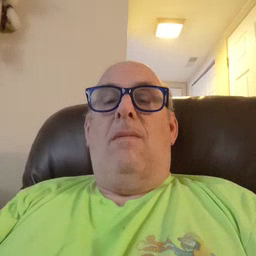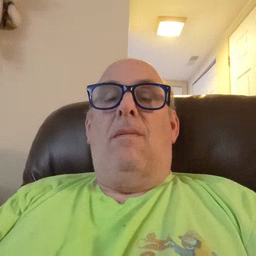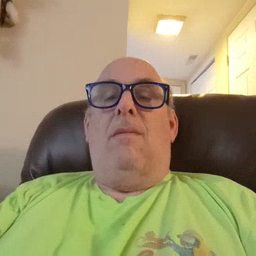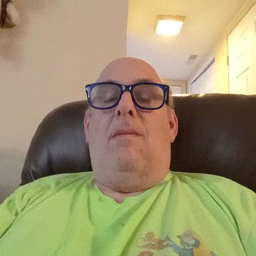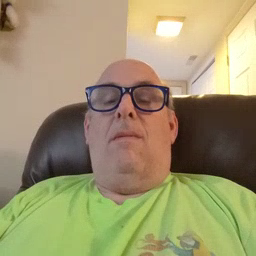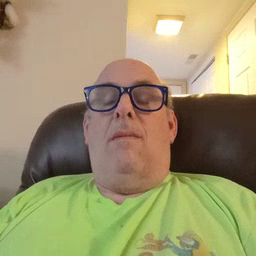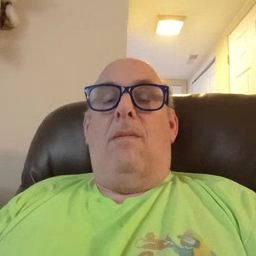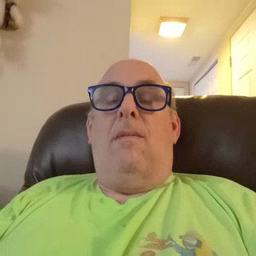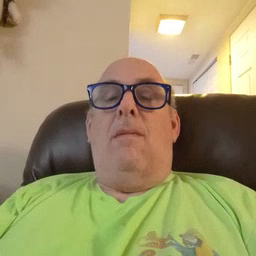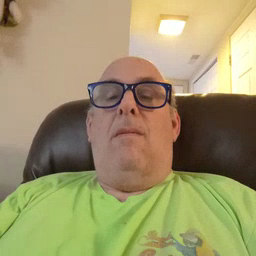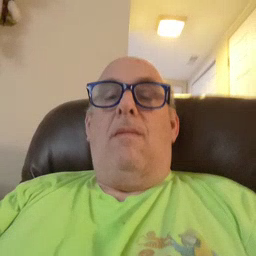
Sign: mitten